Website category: university
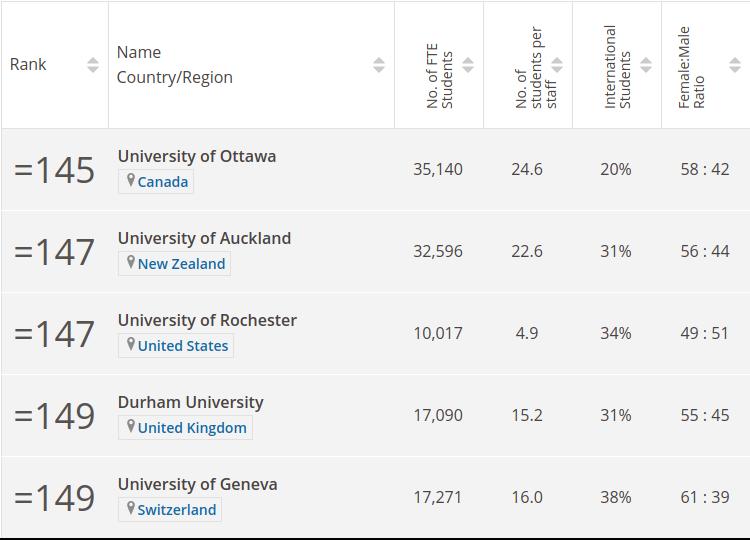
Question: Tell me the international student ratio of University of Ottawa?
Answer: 20%

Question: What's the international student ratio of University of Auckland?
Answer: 31%

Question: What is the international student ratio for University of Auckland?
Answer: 31%

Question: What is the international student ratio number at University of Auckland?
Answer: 31%

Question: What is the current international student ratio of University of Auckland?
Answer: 31%

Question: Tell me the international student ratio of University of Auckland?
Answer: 31%

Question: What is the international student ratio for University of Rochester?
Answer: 34%

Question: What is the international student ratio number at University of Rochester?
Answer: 34%

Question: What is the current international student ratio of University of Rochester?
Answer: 34%

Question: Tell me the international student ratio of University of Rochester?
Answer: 34%

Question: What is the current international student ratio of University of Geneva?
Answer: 38%

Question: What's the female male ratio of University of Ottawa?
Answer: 58 : 42

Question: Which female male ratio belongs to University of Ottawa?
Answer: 58 : 42

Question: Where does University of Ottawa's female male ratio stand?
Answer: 58 : 42

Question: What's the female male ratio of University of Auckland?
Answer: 56 : 44

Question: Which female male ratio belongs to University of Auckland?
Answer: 56 : 44

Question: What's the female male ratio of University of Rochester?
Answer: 49 : 51

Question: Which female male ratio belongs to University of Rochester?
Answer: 49 : 51

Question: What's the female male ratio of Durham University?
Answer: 55 : 45

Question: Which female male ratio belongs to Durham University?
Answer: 55 : 45

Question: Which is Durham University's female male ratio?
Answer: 55 : 45

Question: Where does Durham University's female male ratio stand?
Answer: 55 : 45

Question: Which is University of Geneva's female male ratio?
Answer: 61 : 39

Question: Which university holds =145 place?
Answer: University of Ottawa

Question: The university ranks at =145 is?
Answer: University of Ottawa

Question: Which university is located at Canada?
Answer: University of Ottawa

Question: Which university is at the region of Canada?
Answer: University of Ottawa

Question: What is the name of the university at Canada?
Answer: University of Ottawa

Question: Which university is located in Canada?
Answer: University of Ottawa

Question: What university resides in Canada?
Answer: University of Ottawa

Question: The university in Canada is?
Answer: University of Ottawa

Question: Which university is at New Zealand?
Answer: University of Auckland

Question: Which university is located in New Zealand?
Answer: University of Auckland

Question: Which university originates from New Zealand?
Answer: University of Auckland

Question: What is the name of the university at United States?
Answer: University of Rochester

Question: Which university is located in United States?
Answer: University of Rochester

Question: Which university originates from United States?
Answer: University of Rochester

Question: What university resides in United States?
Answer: University of Rochester

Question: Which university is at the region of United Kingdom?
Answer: Durham University

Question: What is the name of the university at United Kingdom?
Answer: Durham University

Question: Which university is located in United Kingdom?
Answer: Durham University

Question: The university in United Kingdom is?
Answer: Durham University

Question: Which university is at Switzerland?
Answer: University of Geneva

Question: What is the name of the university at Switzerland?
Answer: University of Geneva

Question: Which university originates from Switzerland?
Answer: University of Geneva

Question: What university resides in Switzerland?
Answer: University of Geneva

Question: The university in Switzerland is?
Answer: University of Geneva

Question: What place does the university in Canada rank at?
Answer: =145

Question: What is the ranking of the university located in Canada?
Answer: =145

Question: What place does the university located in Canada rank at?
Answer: =145

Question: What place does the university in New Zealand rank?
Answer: =147

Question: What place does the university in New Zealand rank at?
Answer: =147

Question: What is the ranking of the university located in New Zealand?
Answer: =147

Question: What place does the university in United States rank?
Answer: =147

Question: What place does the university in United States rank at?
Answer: =147

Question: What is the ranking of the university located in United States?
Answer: =147

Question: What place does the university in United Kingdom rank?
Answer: =149

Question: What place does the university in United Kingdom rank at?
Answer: =149

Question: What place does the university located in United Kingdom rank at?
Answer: =149

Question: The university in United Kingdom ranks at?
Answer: =149

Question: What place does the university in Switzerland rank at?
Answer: =149